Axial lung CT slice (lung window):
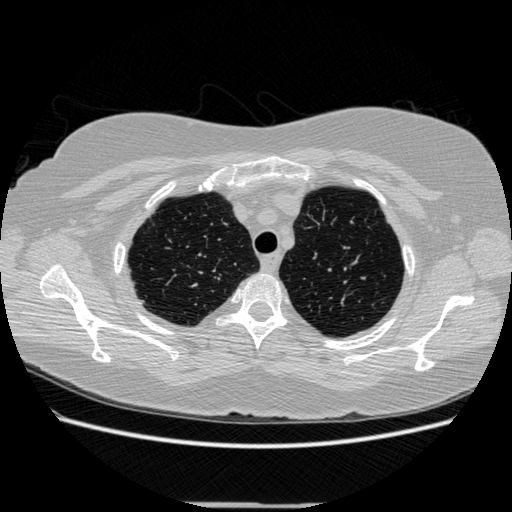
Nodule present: no